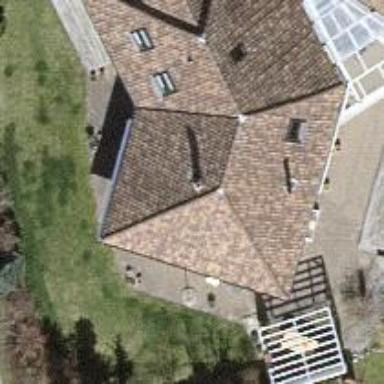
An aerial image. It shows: View of roof edge.